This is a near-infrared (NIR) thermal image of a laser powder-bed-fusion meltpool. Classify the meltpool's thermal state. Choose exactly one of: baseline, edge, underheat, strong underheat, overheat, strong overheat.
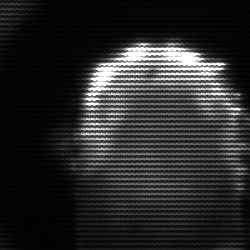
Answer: baseline